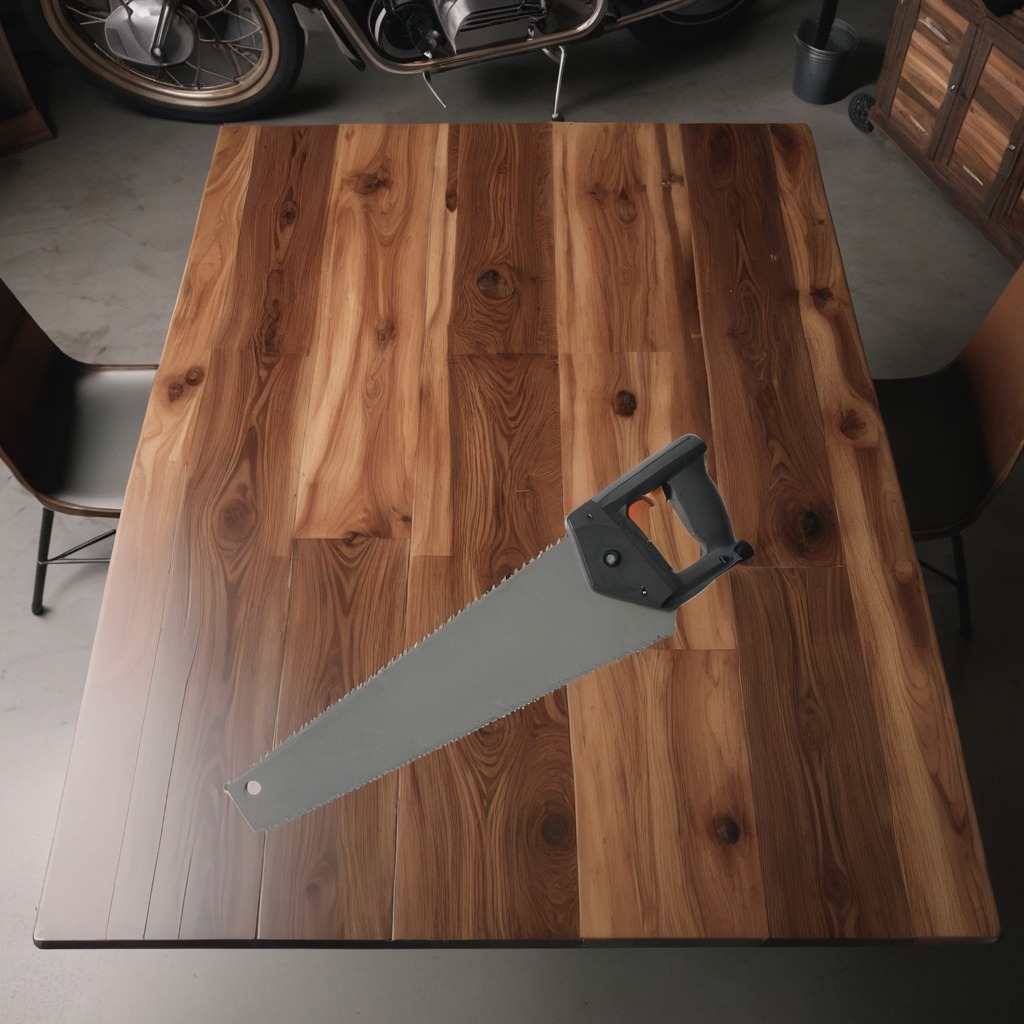
A handheld metal saw lies on an oil-spilled wooden table in a vintage motorcycle garage.